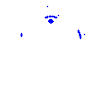
Particle: electron